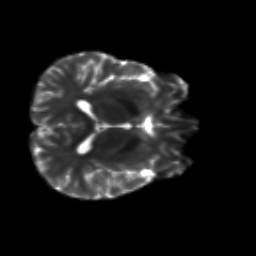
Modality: T2w
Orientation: axial
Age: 21
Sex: male
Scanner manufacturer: siemens
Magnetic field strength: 3 T
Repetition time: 8.8 s
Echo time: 0.085 s